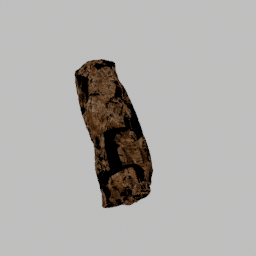
Label: tools